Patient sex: M
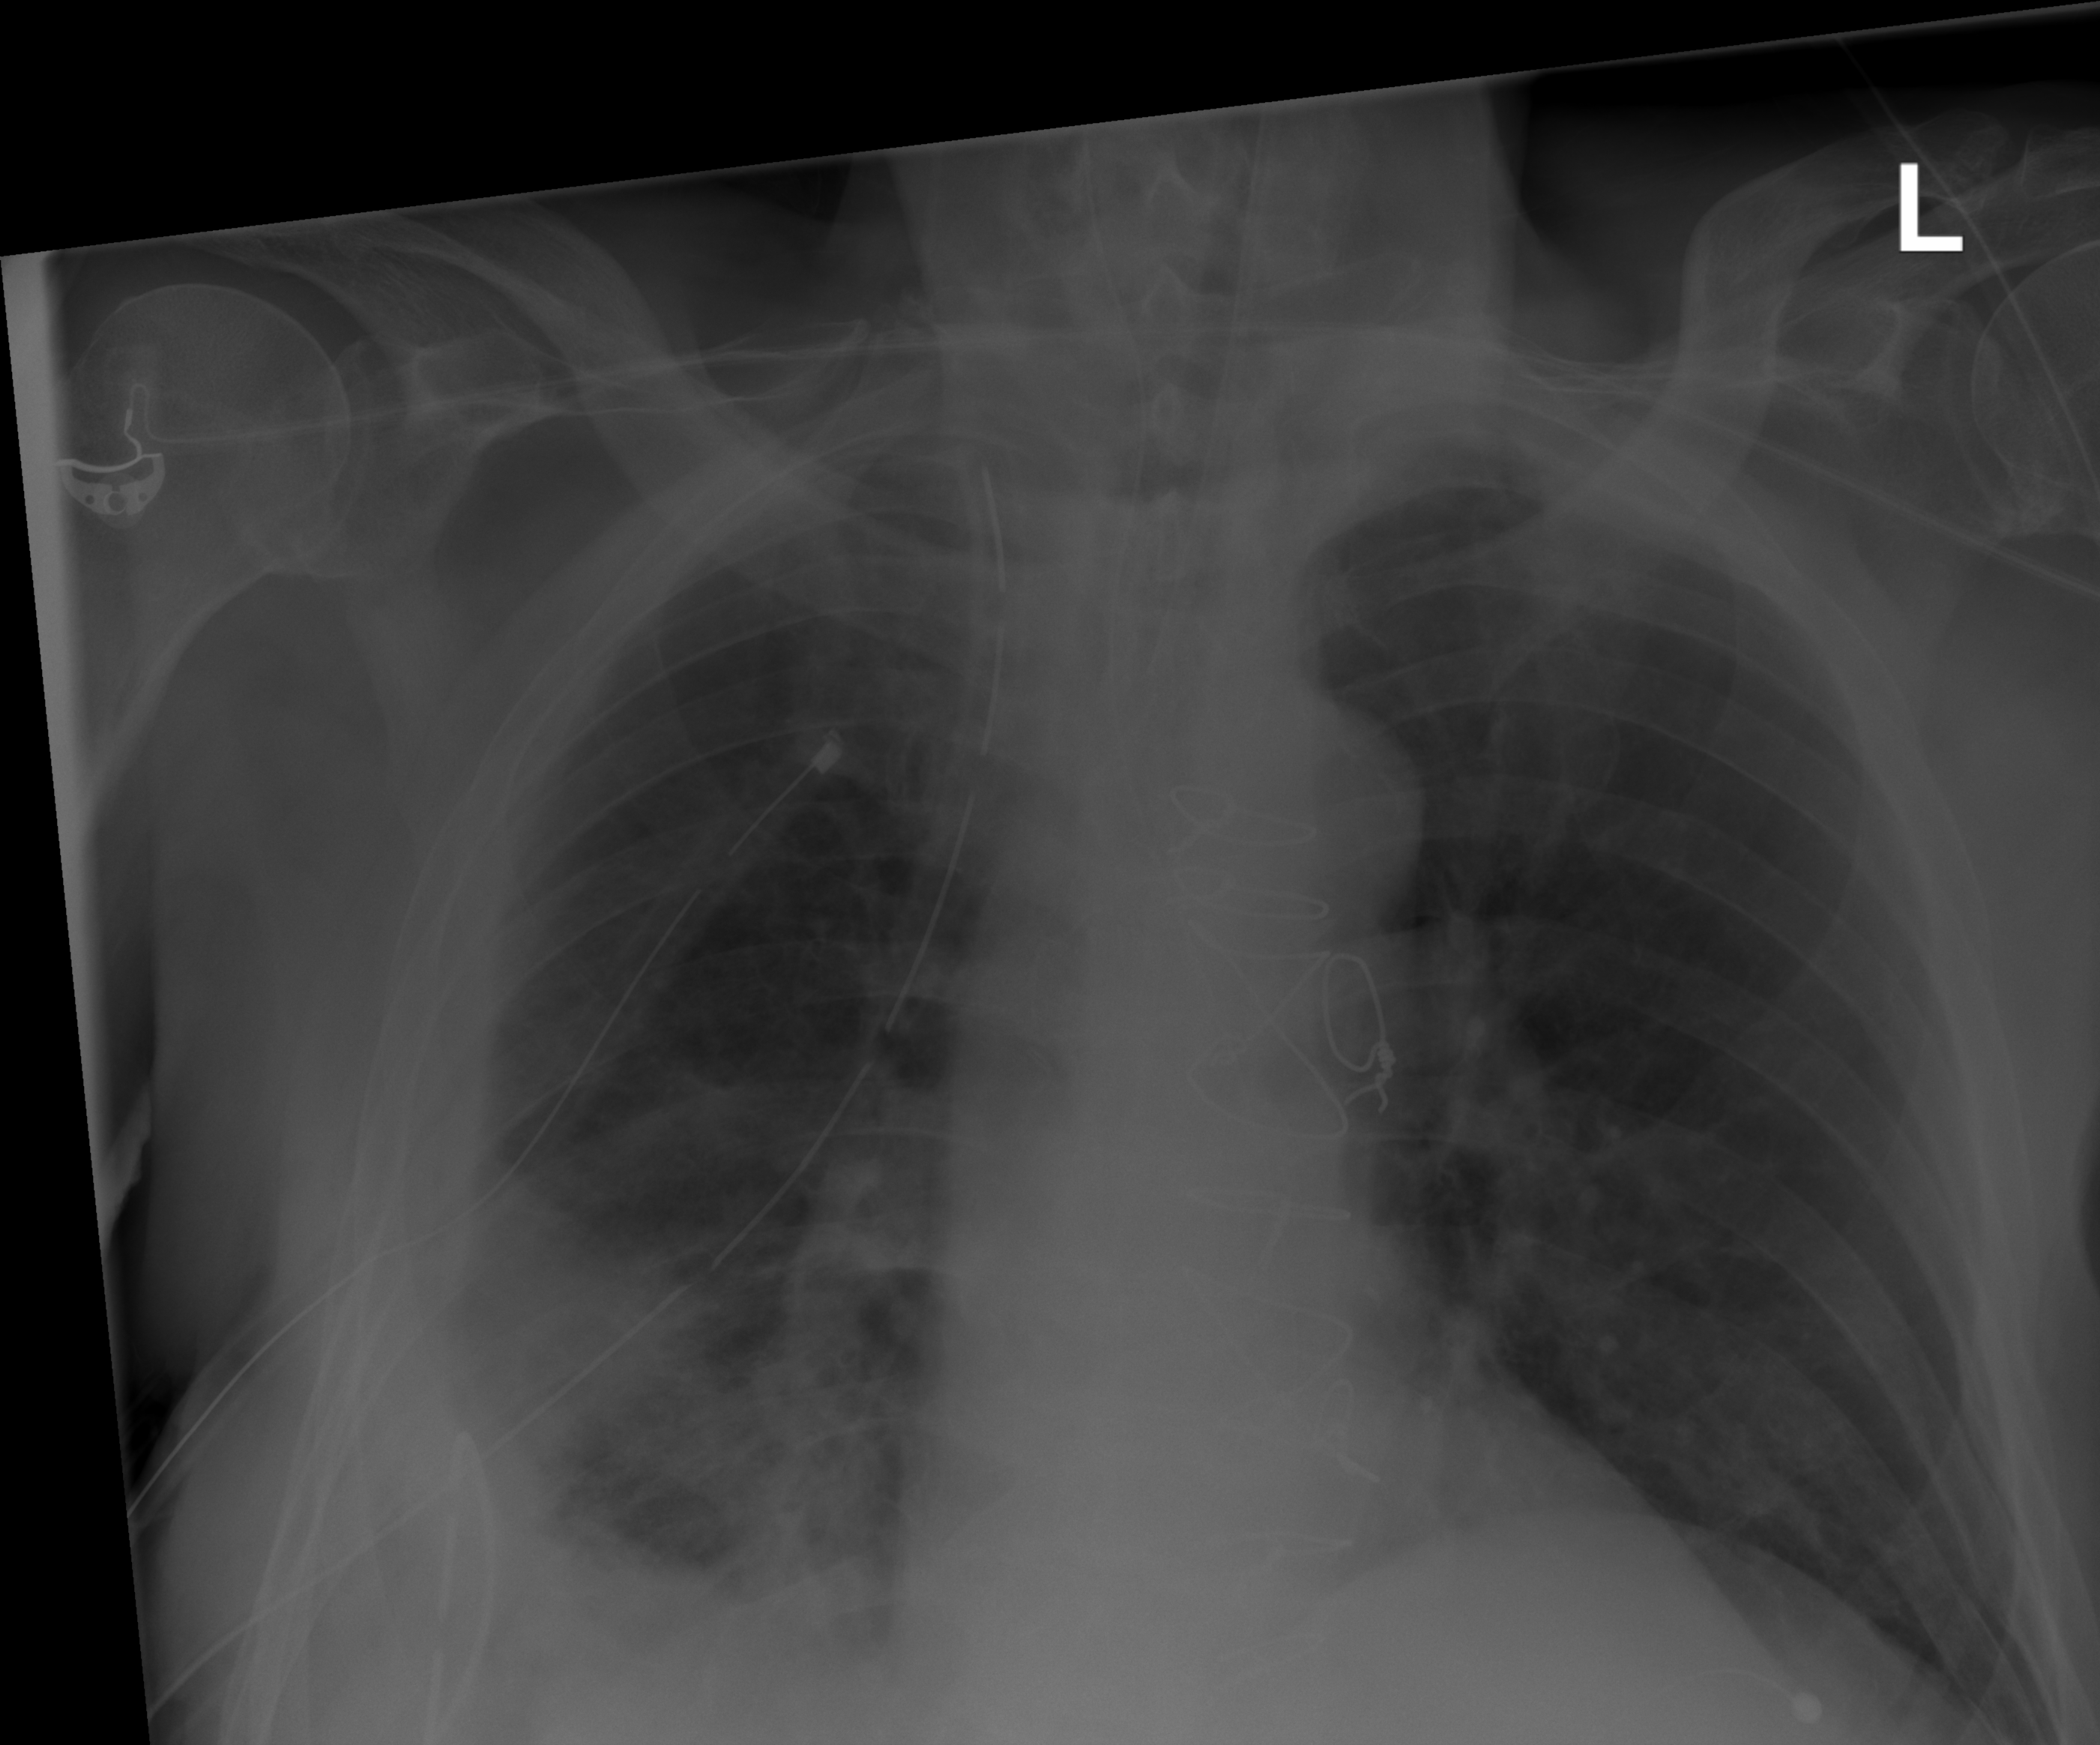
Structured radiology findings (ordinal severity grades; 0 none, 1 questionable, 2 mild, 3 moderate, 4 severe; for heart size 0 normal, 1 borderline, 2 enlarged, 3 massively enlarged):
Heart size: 0
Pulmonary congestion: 2
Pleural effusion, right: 3
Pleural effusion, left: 0
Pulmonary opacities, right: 2
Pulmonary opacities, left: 1
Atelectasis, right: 2
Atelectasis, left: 2